Field crop: tomato
Growth stage: 2
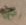
Species: solanum